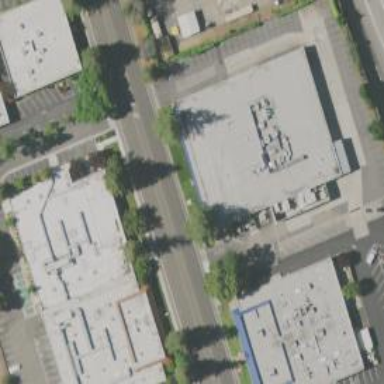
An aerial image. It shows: Tertiary road with separate sidewalks.